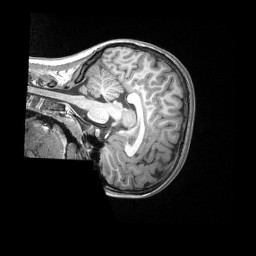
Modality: T1w
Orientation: sagittal
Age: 8
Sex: female
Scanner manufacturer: siemens
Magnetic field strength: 3 T
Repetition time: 2.4 s
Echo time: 0.00308 s